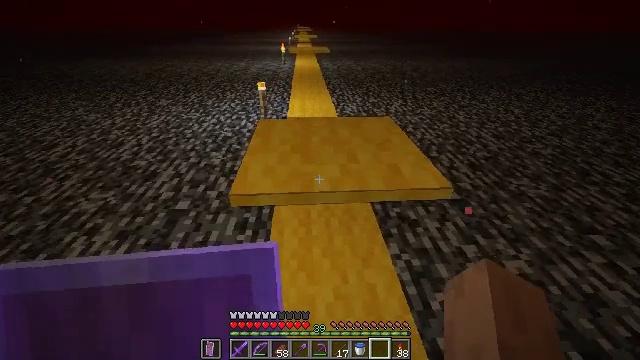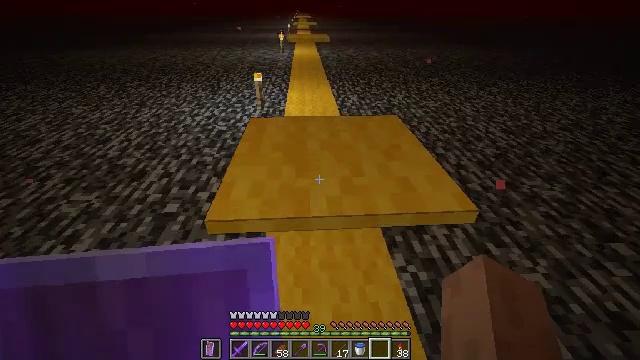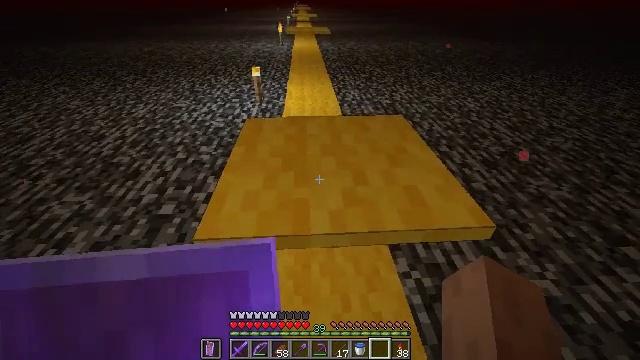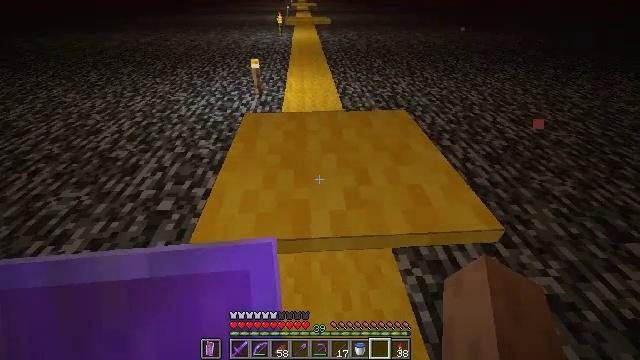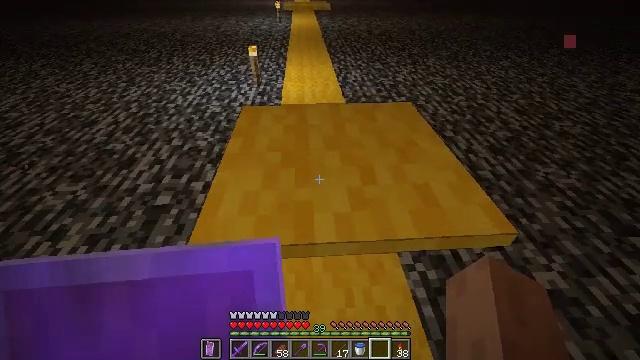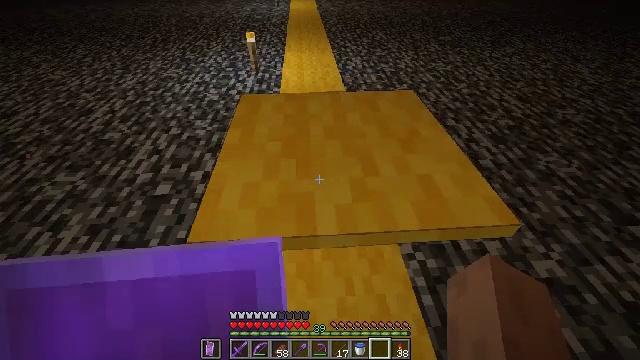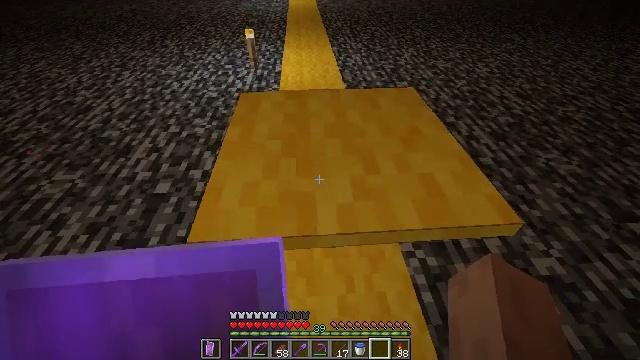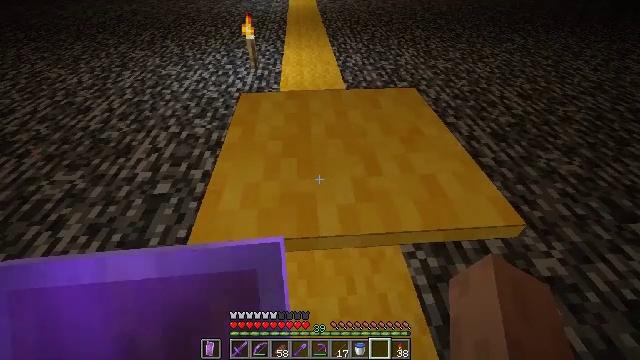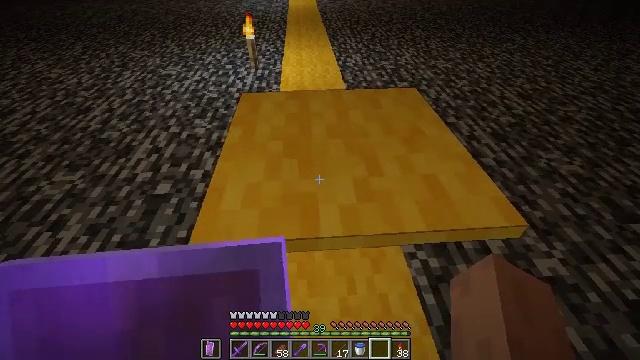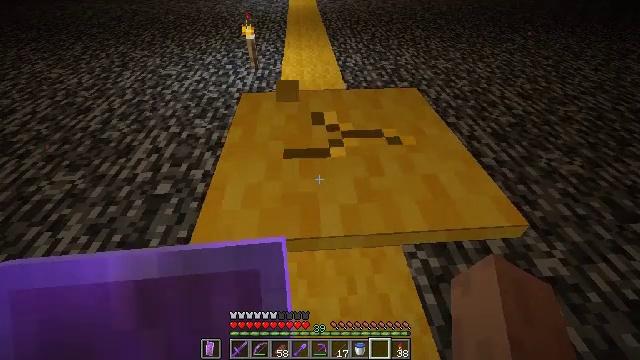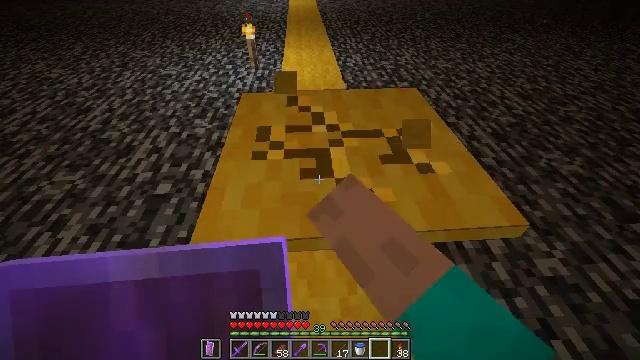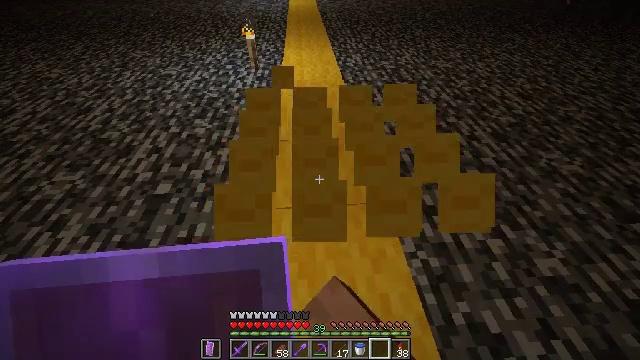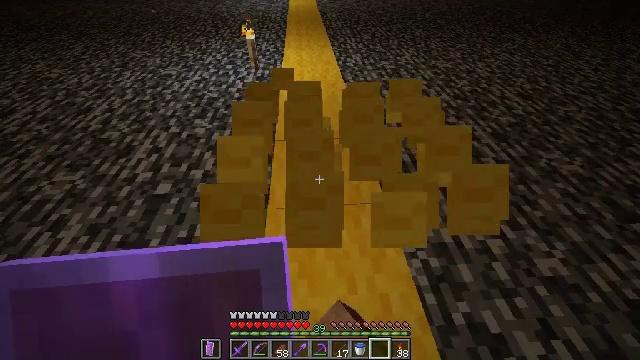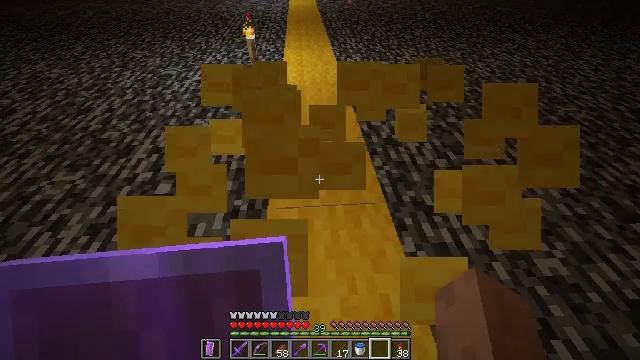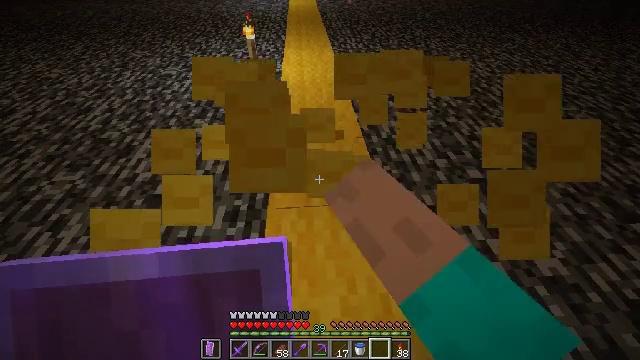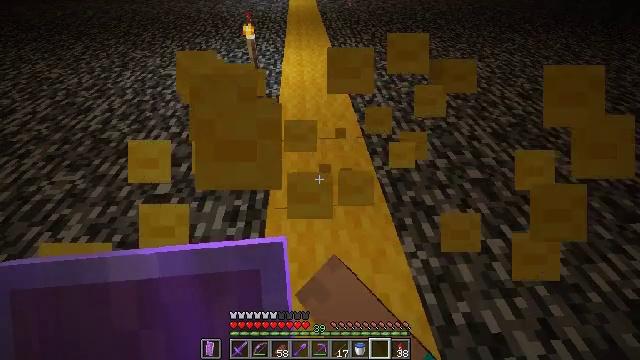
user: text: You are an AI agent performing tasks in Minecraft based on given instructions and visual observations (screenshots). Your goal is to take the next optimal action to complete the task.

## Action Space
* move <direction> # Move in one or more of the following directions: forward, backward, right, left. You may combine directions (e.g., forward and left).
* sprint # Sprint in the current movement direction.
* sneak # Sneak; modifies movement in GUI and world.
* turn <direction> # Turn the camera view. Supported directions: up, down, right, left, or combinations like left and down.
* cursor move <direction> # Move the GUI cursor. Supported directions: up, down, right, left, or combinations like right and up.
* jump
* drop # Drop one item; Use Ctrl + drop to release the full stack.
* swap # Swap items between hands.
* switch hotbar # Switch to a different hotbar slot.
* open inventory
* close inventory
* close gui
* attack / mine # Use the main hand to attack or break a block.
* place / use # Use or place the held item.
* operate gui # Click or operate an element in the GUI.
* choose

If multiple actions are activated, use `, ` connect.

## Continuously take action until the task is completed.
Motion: motion action
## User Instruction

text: Gather the yellow carpet.
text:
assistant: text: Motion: move forward, turn down
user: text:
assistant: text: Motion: turn down
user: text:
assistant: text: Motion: turn down
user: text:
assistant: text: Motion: turn down
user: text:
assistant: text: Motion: turn down
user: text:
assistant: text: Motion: no_op
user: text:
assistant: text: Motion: no_op
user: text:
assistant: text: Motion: no_op
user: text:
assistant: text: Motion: attack / mine
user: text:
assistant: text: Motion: attack / mine
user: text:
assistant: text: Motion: attack / mine
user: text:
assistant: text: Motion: attack / mine
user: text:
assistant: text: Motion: attack / mine
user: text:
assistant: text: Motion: attack / mine
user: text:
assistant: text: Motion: attack / mine
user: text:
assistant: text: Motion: attack / mine
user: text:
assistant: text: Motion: no_op
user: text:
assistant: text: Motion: move forward
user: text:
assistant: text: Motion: move forward, turn left and up
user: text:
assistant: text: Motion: move forward, turn left and up
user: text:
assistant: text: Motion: move forward, turn up
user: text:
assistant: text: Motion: move forward
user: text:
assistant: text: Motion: move forward
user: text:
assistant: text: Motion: move forward
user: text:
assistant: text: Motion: move forward
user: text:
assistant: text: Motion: move forward
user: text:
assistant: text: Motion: move forward
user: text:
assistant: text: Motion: move forward
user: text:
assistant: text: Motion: move forward
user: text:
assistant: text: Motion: move forward